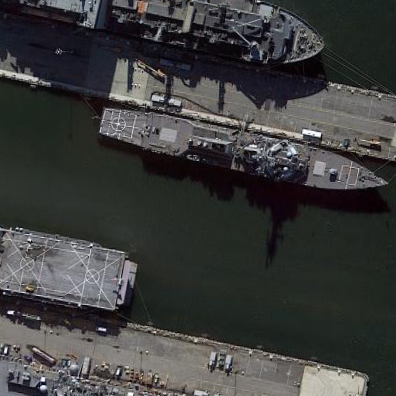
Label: destroyer